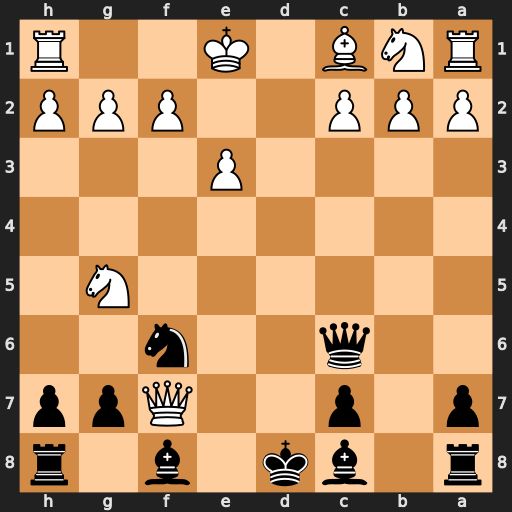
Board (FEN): r1bk1b1r/p1p2Qpp/2q2n2/6N1/8/4P3/PPP2PPP/RNB1K2R
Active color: b
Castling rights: KQ
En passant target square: -
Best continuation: Qxg2 Rf1 Qxg5